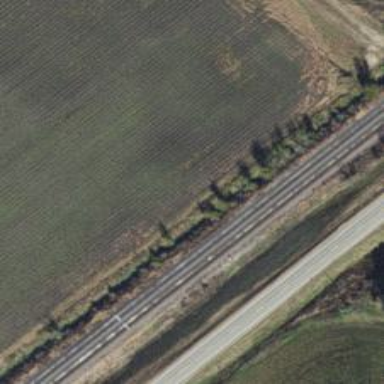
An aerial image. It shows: Railway track.